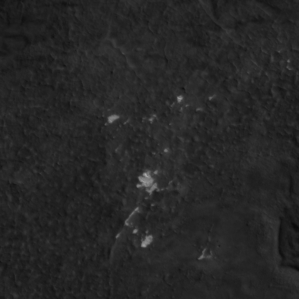
Label: non_frost